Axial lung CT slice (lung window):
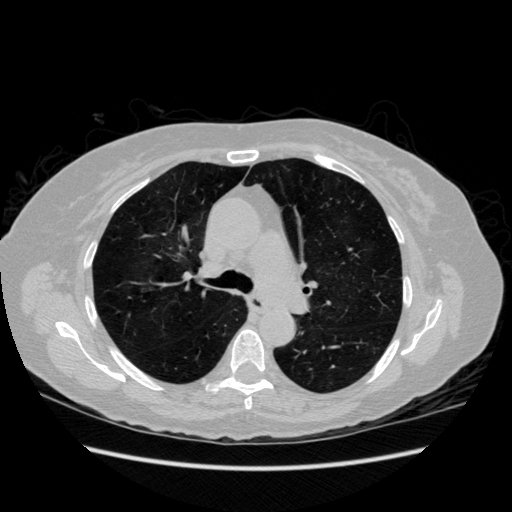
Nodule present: no